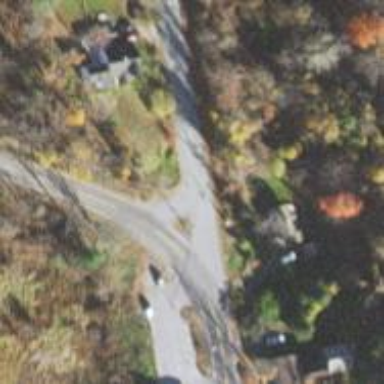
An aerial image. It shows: Stop road.